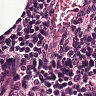
Metastatic tissue present: no